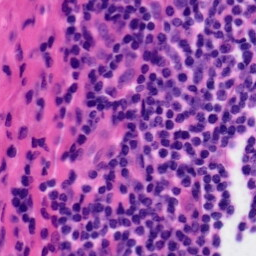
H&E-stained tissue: Tonsil